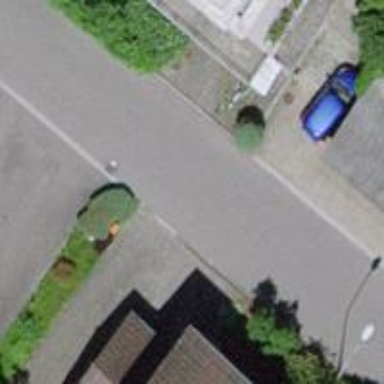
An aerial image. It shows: Living street.